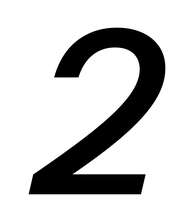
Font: InstrumentSans-Italic_Medium_Italic